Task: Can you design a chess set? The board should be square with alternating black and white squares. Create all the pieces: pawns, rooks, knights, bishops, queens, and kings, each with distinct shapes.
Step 624:
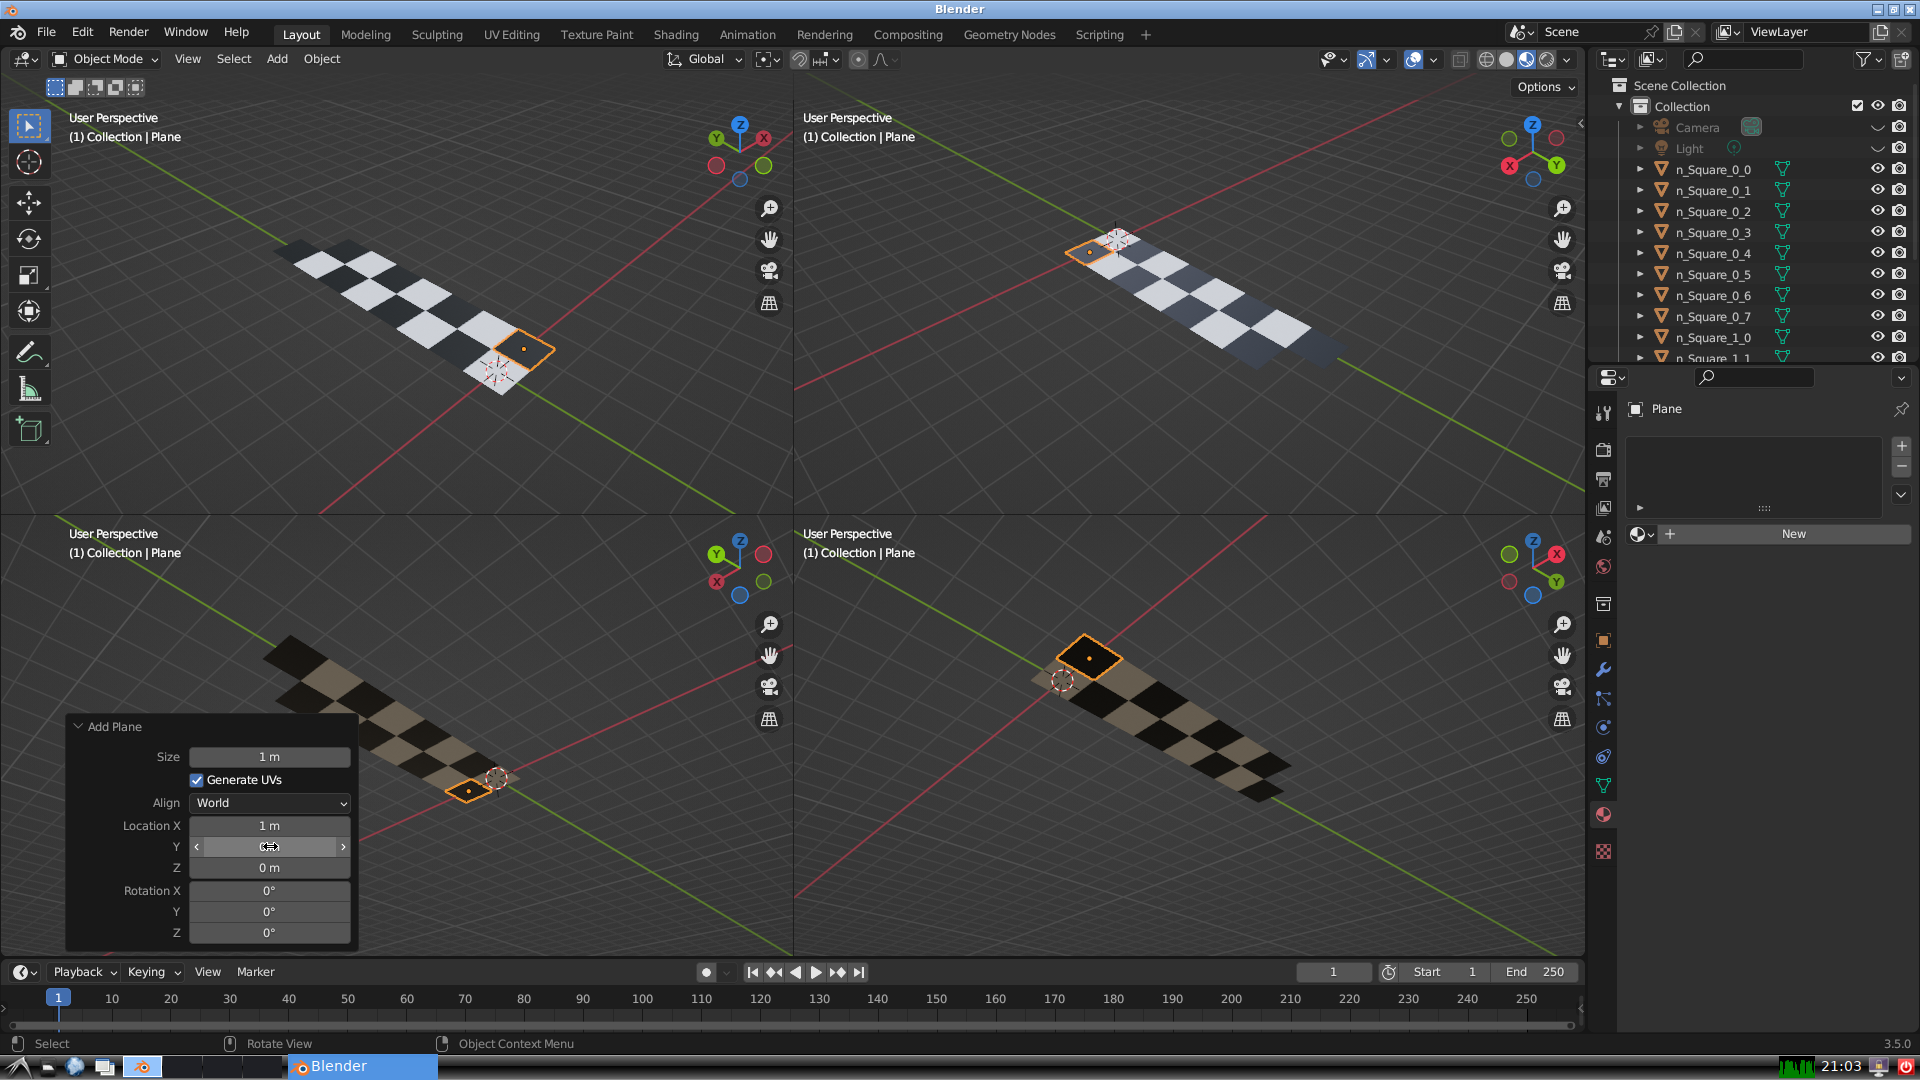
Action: click: no